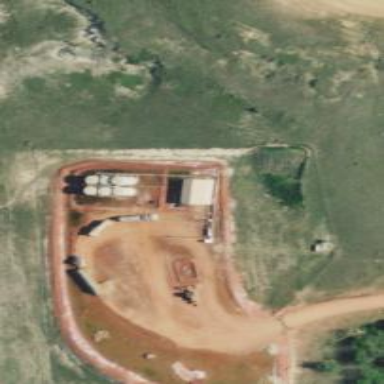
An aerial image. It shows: Storage tank with man-made structure.